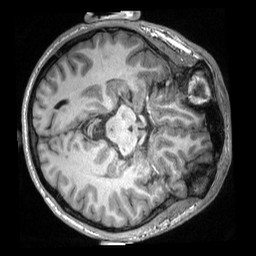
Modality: T1w
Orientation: axial
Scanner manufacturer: siemens
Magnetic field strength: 3 T
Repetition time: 2.3 s
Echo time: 0.00308 s